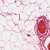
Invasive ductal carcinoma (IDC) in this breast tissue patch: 0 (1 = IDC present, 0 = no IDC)